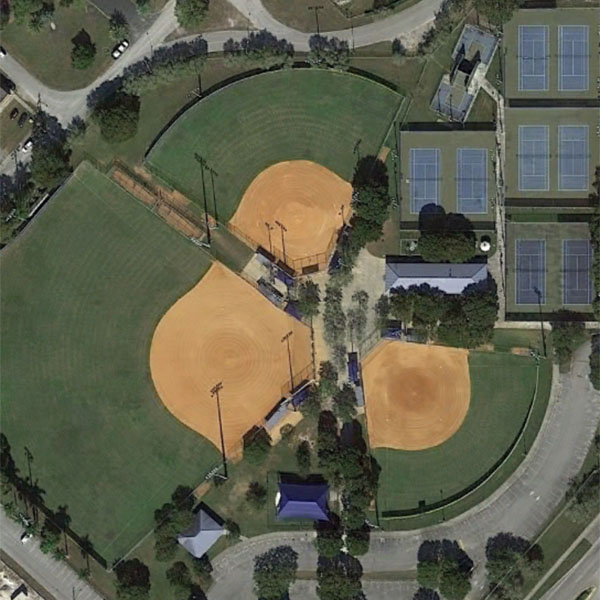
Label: BaseballField